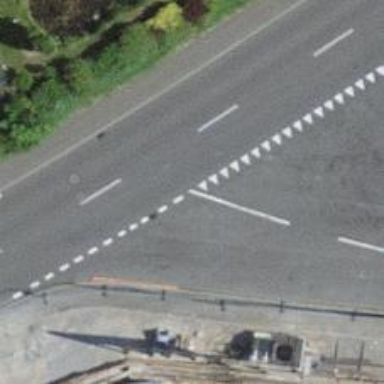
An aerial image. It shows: Road with "give way" sign.